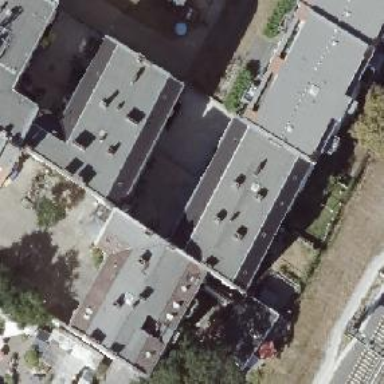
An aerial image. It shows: Residential building.